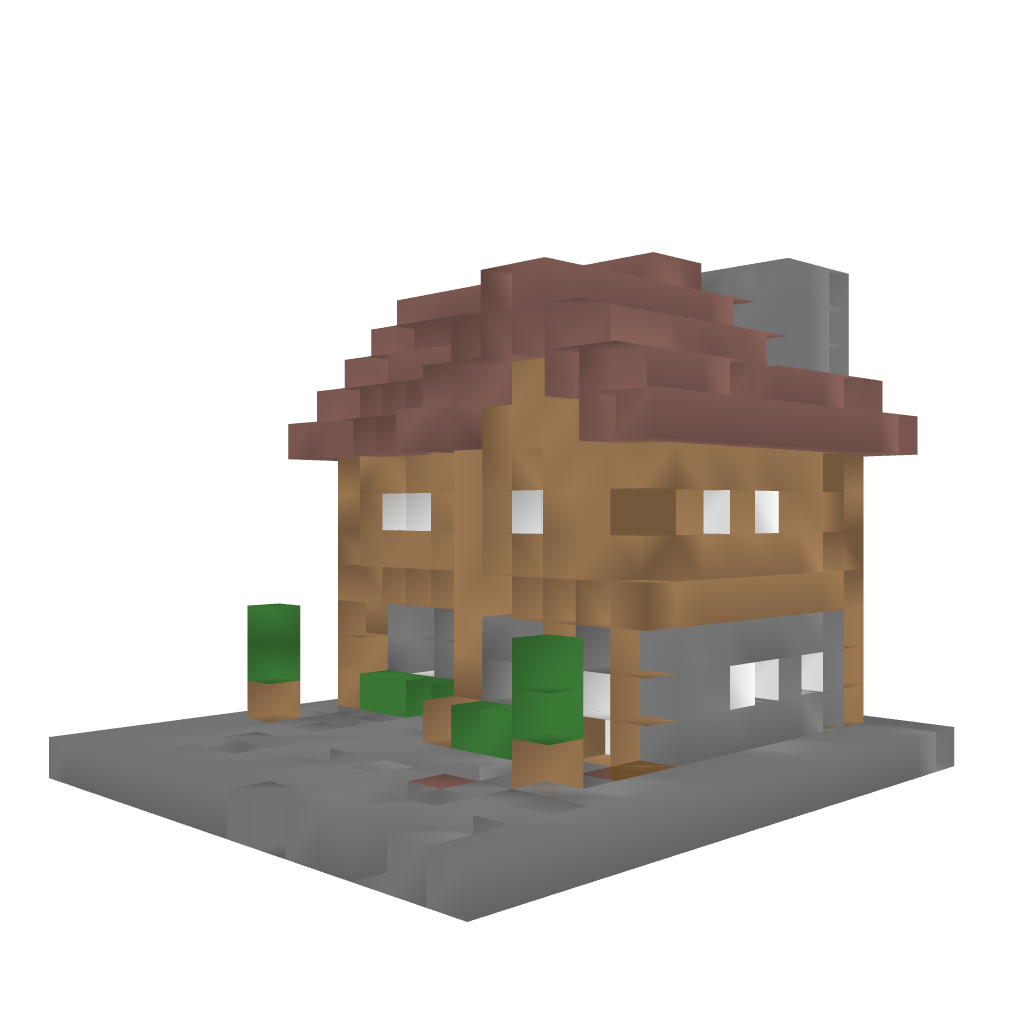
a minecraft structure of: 1700's House bad low quality